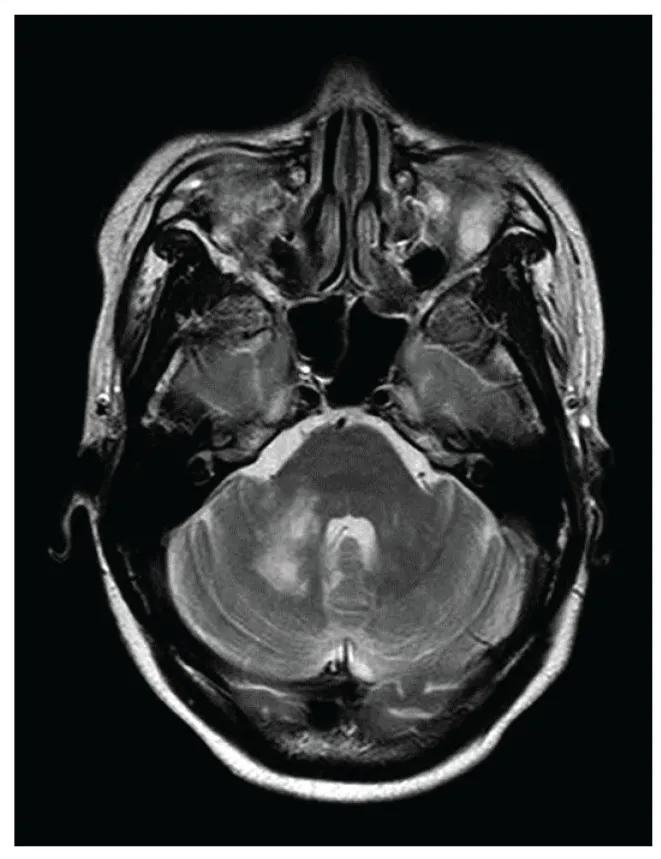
Axial T2 weighted image of the patient in Case 6, showing high-signal changes in the right cerebellum and cerebellar peduncle.
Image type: radiology (mri)